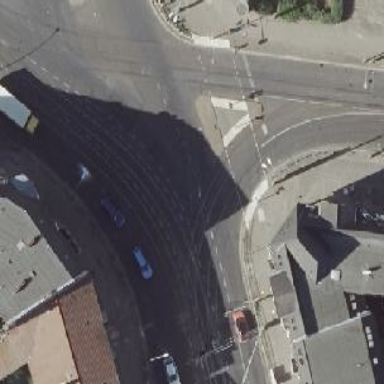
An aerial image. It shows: Crossing with traffic signals.